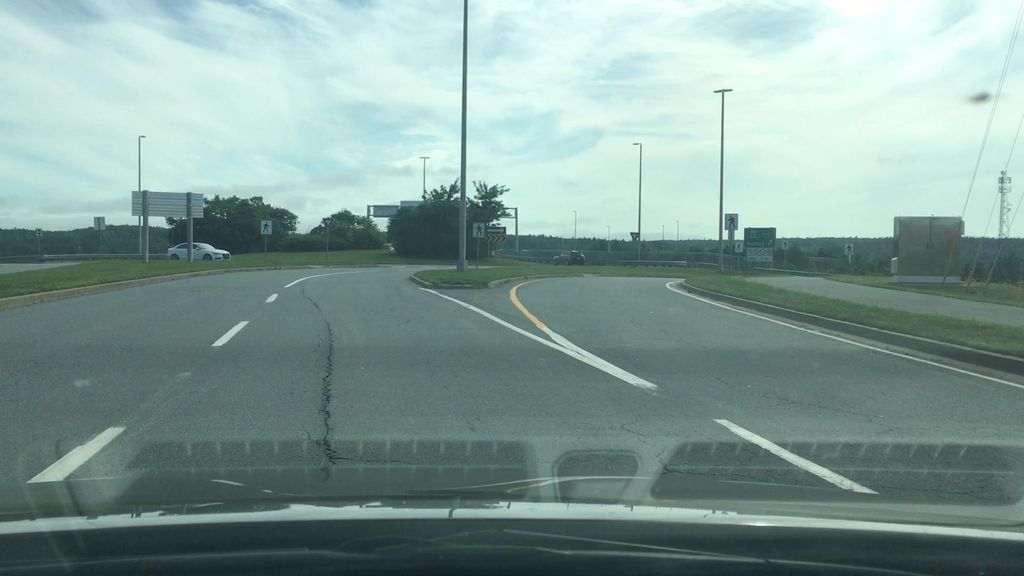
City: halifax